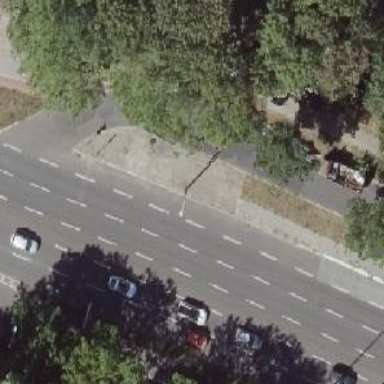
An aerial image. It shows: Residential road with asphalt surface. There is parking lane on the right side.